Field crop: maize
Growth stage: 2
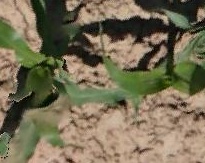
Species: maize